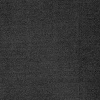
Atmospheric dust classification: dusty